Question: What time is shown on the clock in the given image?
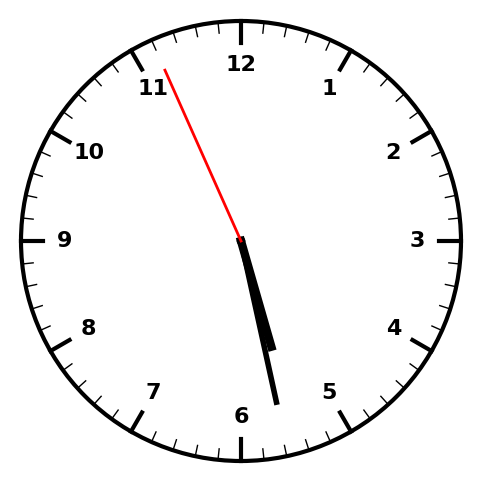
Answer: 05:27:56